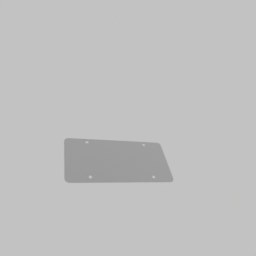
Label: mechanical